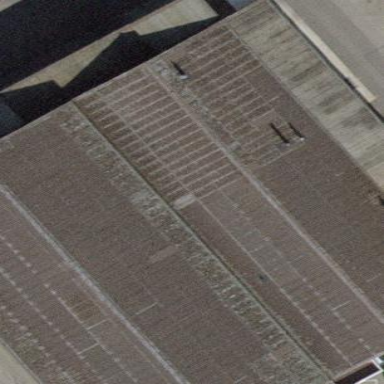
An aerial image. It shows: Building housing car repair shop.